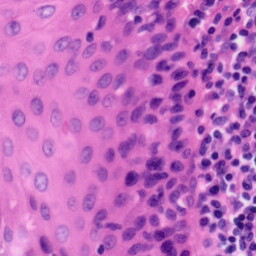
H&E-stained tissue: Tonsil